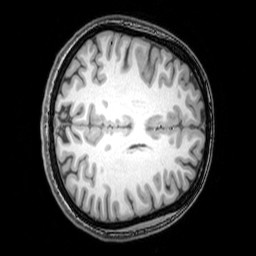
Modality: T1w
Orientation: axial
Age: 25
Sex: female
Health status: healthy
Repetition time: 0.081 s
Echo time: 0.037 s